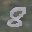
Label: 8